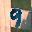
Label: 9